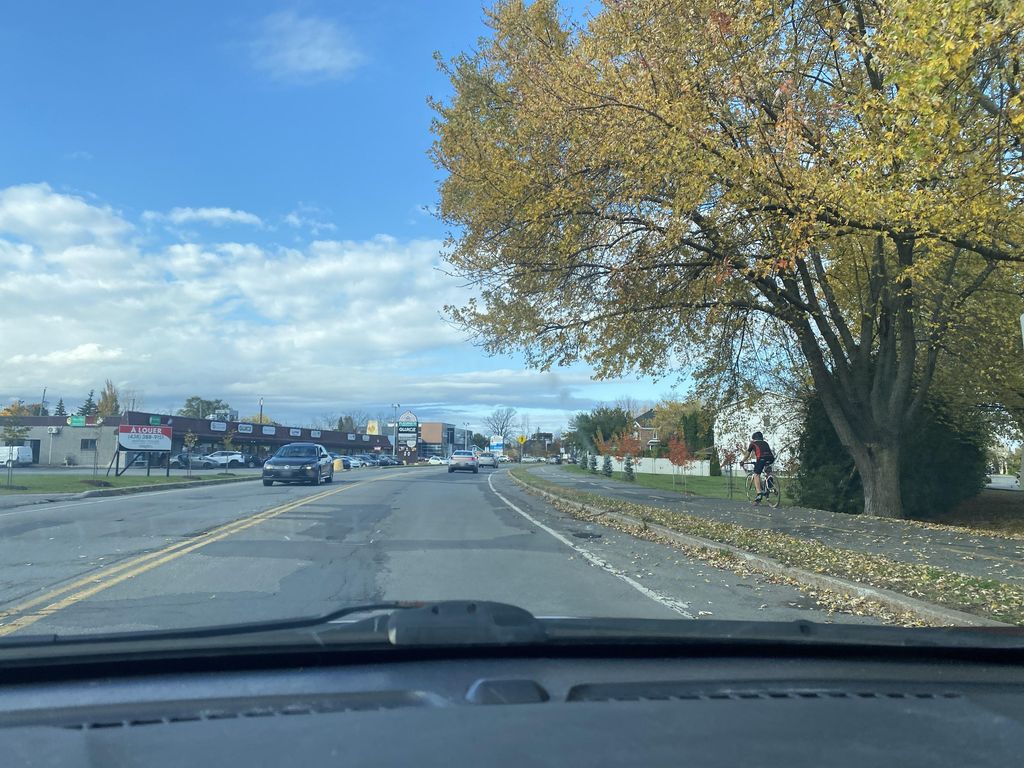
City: montreal